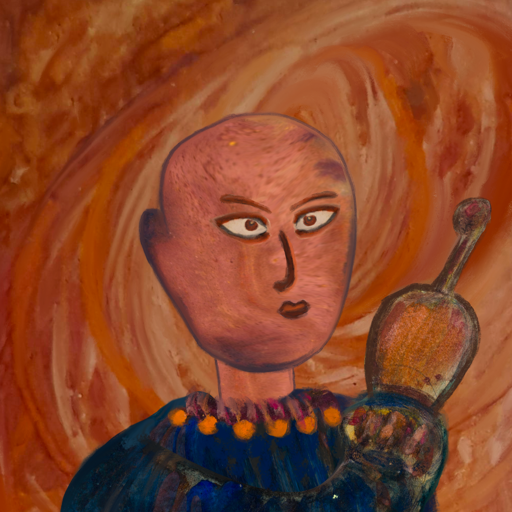
Background: Pious_Lady, Head And Neck Side: Mother_And_Son_Mother, Face Side: Roy_Bahadur, Bust: Pipe, Hair Side: Blank, Head Accessory: Blank, Second Necklace: Blank, Necklace: Doll, Baby: Blank